Interaction volume radius: 10 \u00c5
Interaction volume height: 20 \u00c5
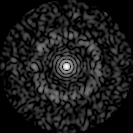
Disorder parameter: 0.8539